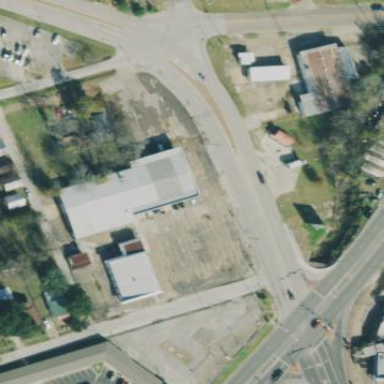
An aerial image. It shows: Car shop building.